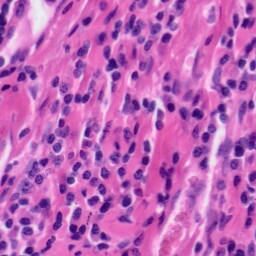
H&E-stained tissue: Tonsil